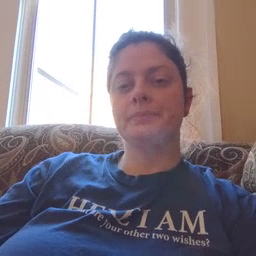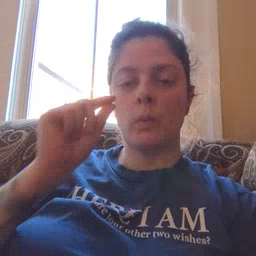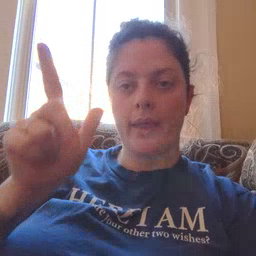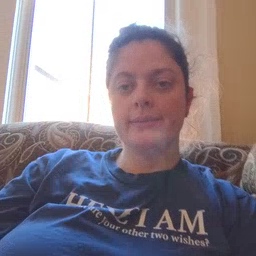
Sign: awake